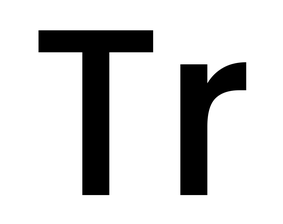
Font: Poppins-Medium